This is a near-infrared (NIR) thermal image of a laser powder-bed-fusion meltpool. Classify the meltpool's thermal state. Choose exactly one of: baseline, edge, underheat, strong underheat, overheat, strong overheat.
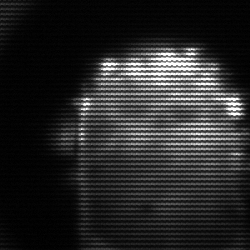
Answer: baseline